Question: I need to build a csv of dept numbers the user selects.
I started off with this HTML:
'''
<button id="btnDept">select Depts</button>
<div id="dialog" title="Select the Depts you want to include in the report" style="display:none;">
<div>
<label for="ckbx2">2</label>
<input type="checkbox" id="ckbx2" />
<label for="ckbx3" id="lbl3">3</label>
<input type="checkbox" id="ckbx3" />
</div>
</div>
'''
...and this jQuery:
'''
var deptsSelected = '';
$("#btnDept").click(function () {
$("#dialog").dialog({
modal: true
});
$('checkbox').click(function() {
deptsSelected += this.val + ',';
alert(deptsSelected);
});
});
'''
...that does nothing about showing depts selected -- and that makes sense, as "this" is presumably the checkbox, and certainly not the label. I am going to have dozens of checkboxes in this dialog, and don't want to have to write something like this:
$('#ckbx3').click(function() {
deptsSelected += $('lbl3').val + ',';
alert(deptsSelected);
});
...for each and every checkbox/label pair (even with this brute force approach, though, the code above showed this alert, not what I was expecting/hoping for:

Heavens to Murgatroid/what the kerfluffle?!?
The jsfiddle is here: <URL>
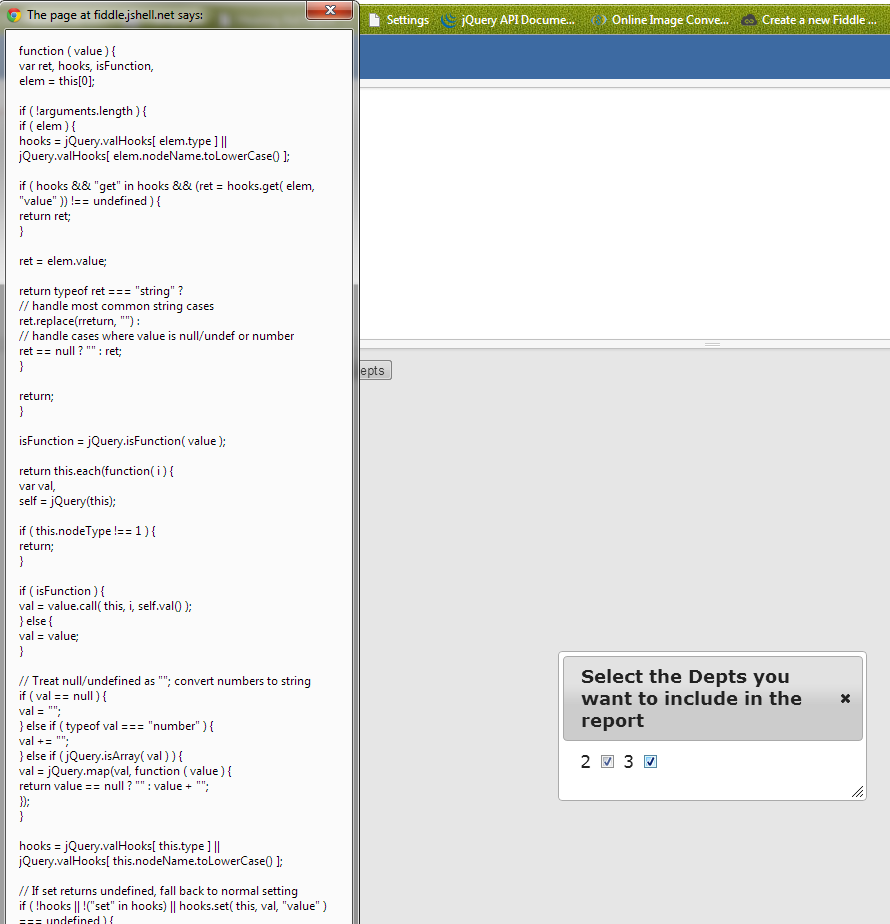
Answer: Please try this:
'''
var deptsSelected = '';
$("#btnDept").click(function () {
$("#dialog").dialog({
modal: true
});
$("input:checkbox").click(function () {
deptsSelected += $("label[for='" + this.id + "']").text() + ',';
alert(deptsSelected);
});
});
'''
And here is the fiddle for it: <URL>